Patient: sex M, age 49
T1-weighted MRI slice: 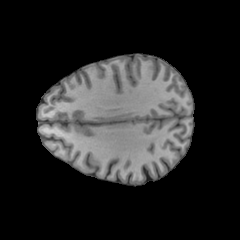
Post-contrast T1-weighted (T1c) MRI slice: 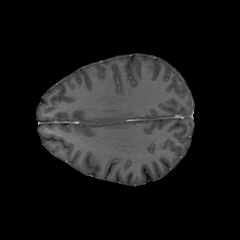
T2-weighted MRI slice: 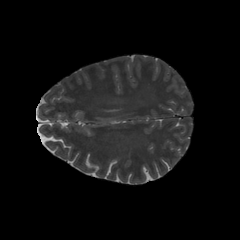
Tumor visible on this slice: no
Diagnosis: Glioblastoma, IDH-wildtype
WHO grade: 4